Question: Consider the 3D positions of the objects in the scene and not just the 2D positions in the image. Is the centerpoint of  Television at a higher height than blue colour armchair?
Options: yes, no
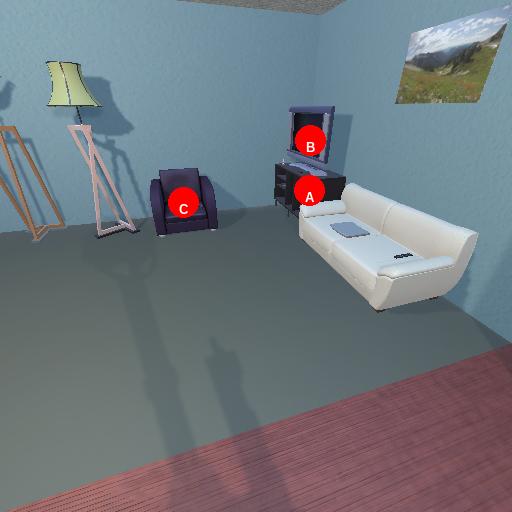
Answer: yes